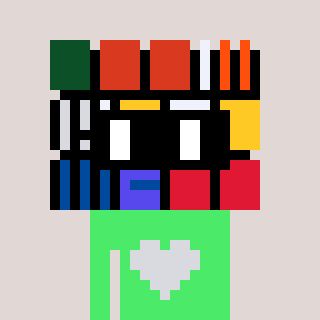
a pixel art character with square black glasses, a abstract-shaped head and a teal-colored body on a warm background